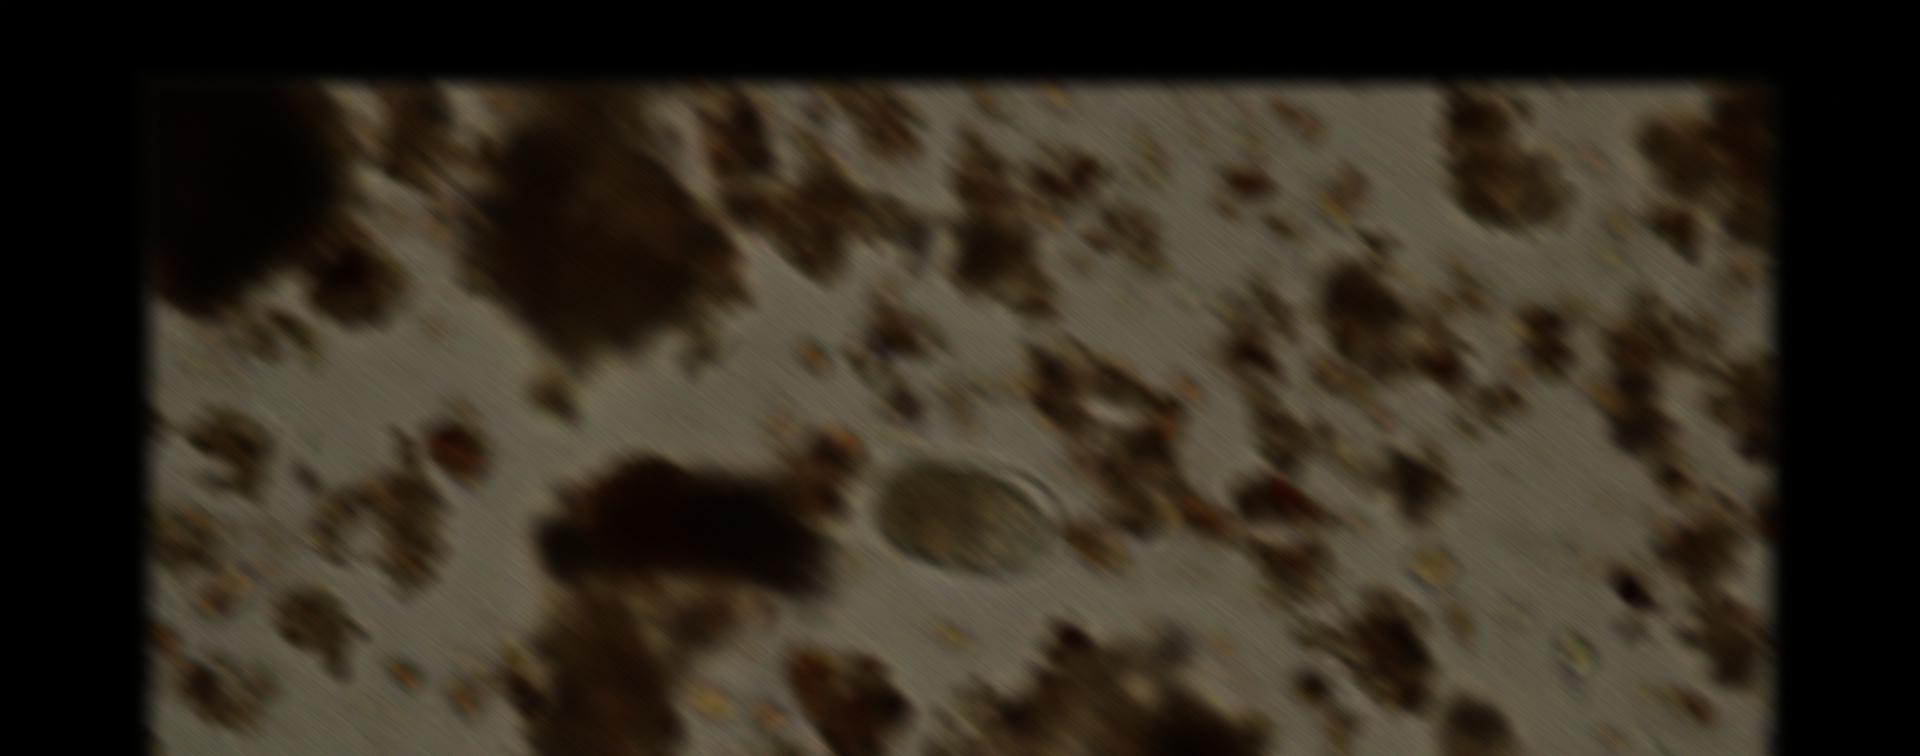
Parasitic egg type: Hookworm egg